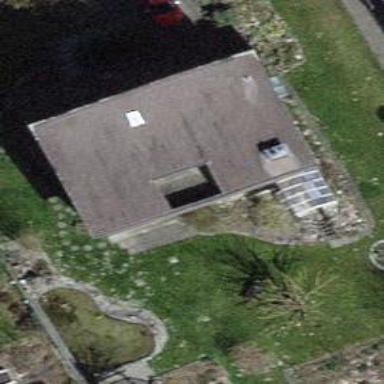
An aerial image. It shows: Residential building.